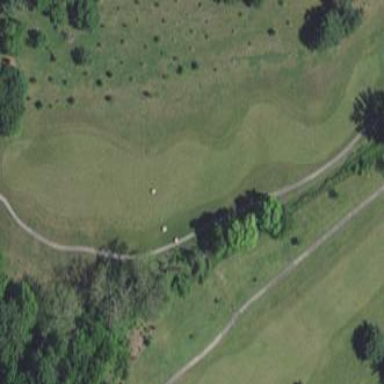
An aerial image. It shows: Golf fairway surrounded by grass.